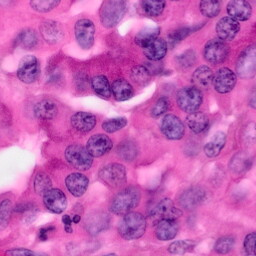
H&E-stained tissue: Pancreatic